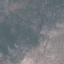
Label: HerbaceousVegetation